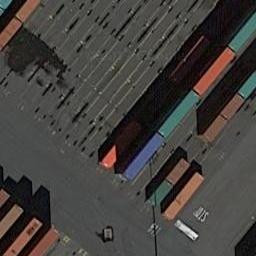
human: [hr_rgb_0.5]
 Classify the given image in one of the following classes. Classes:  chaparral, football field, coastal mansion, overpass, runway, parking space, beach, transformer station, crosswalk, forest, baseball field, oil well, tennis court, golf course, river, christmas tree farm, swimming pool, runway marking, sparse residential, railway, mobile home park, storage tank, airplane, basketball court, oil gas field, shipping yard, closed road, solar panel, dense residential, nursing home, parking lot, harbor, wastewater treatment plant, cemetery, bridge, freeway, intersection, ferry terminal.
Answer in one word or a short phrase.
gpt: shipping yard